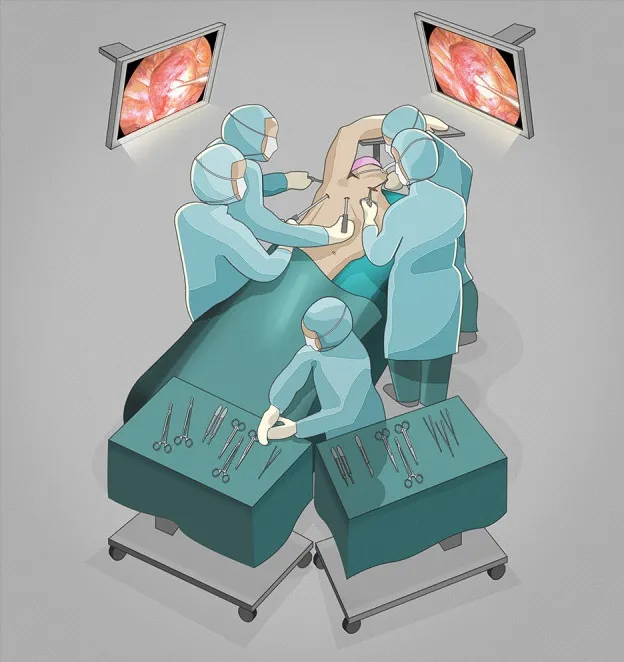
Two-team approach surgical scenario setting.
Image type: radiology (ct)